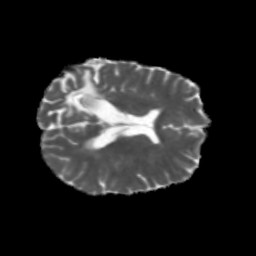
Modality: MD
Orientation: axial
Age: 29
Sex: female
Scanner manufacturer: siemens
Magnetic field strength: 3 T
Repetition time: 5.47 s
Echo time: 0.0854 s